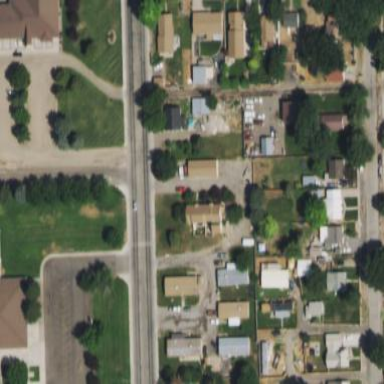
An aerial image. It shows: Residential area designated as trailer park.